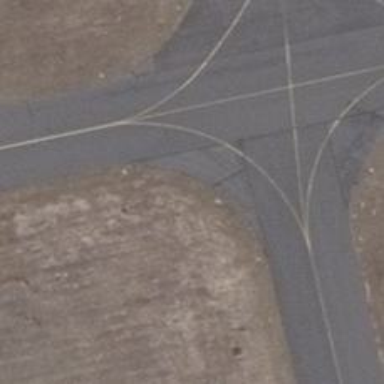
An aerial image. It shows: Taxiway edge marked with aviation lights.